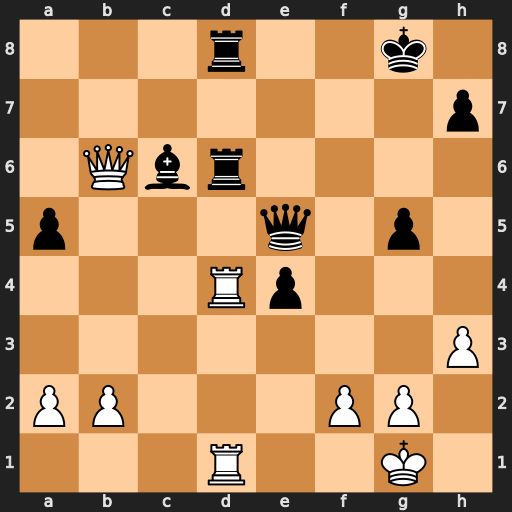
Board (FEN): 3r2k1/7p/1Qbr4/p3q1p1/3Rp3/7P/PP3PP1/3R2K1
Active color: w
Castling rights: -
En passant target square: -
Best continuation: Rxd6 Rxd6 Qb8+